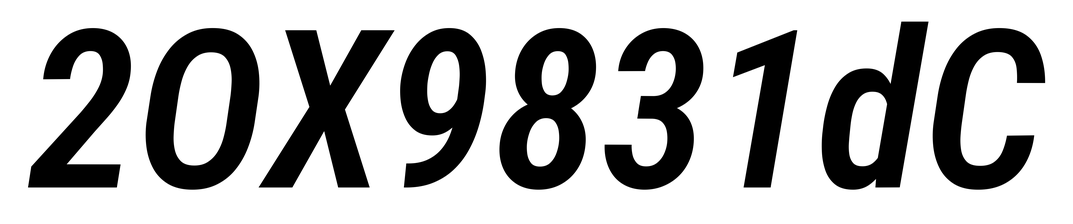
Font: Roboto-Italic_Condensed_SemiBold_Italic